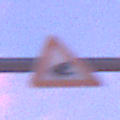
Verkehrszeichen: AmphibienwanderungLinks
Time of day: Dawn
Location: Outdoor (Nature)
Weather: PartlyCloudy
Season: NotSpecified
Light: Natural